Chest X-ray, AP view. Patient: 51 years old, sex F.
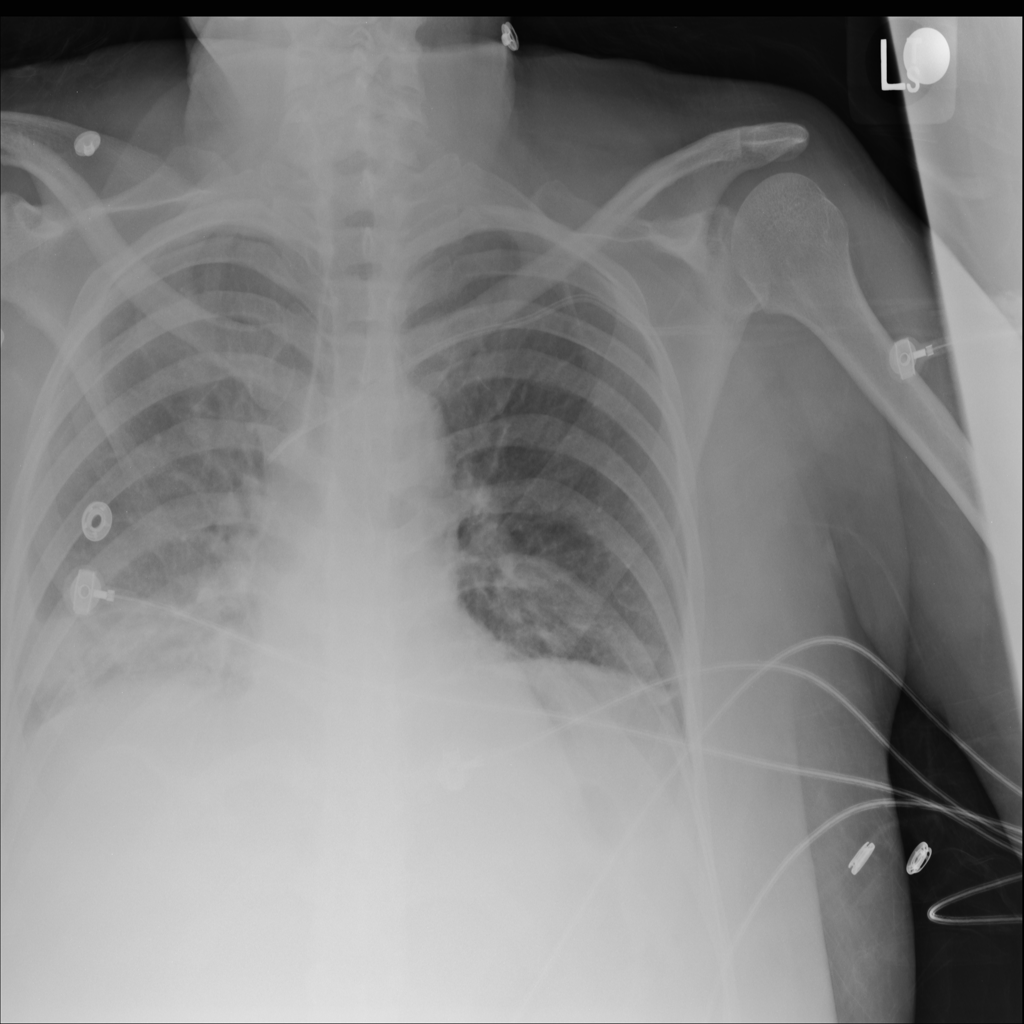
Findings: Atelectasis, Infiltration